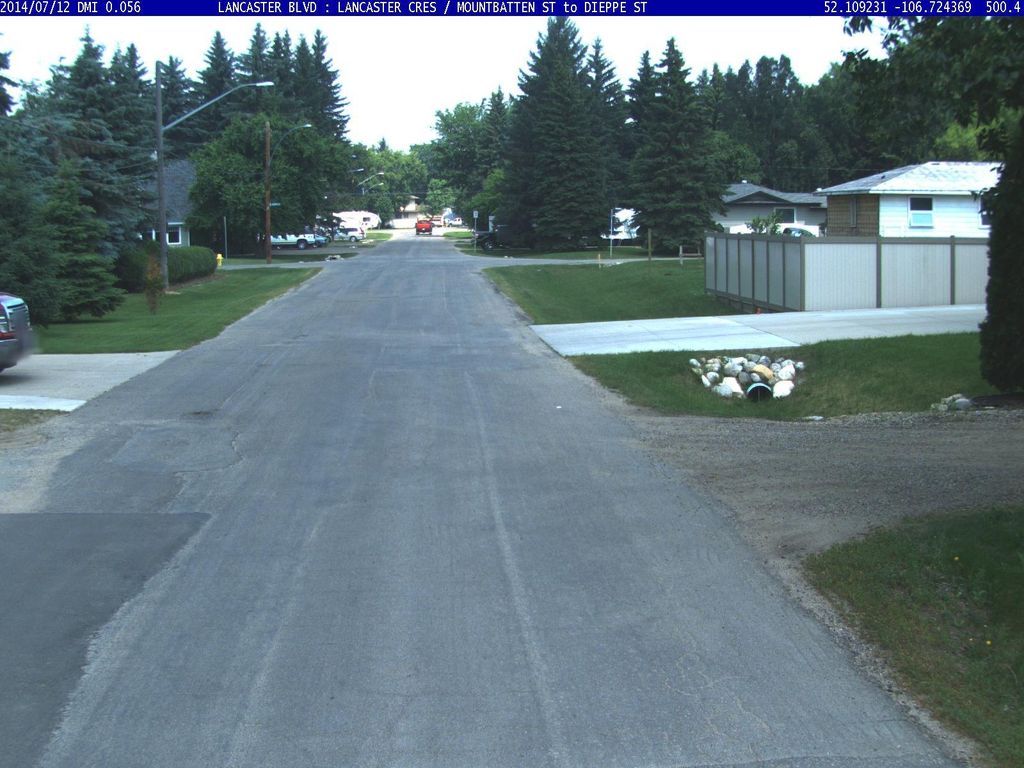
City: saskatoon